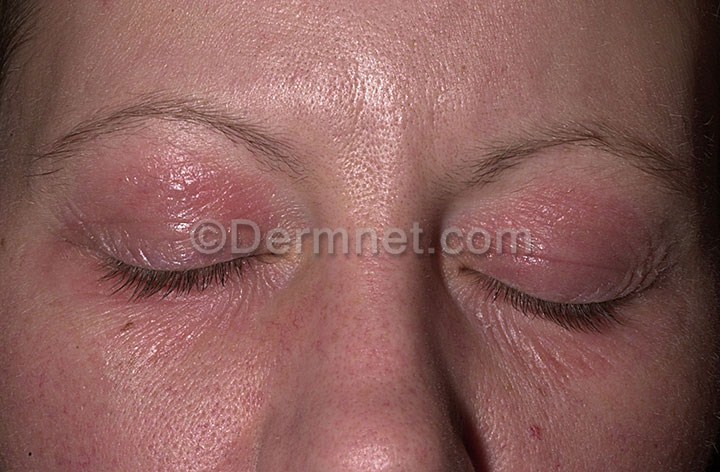
Disease: Poison Ivy Photos and other Contact Dermatitis